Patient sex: F
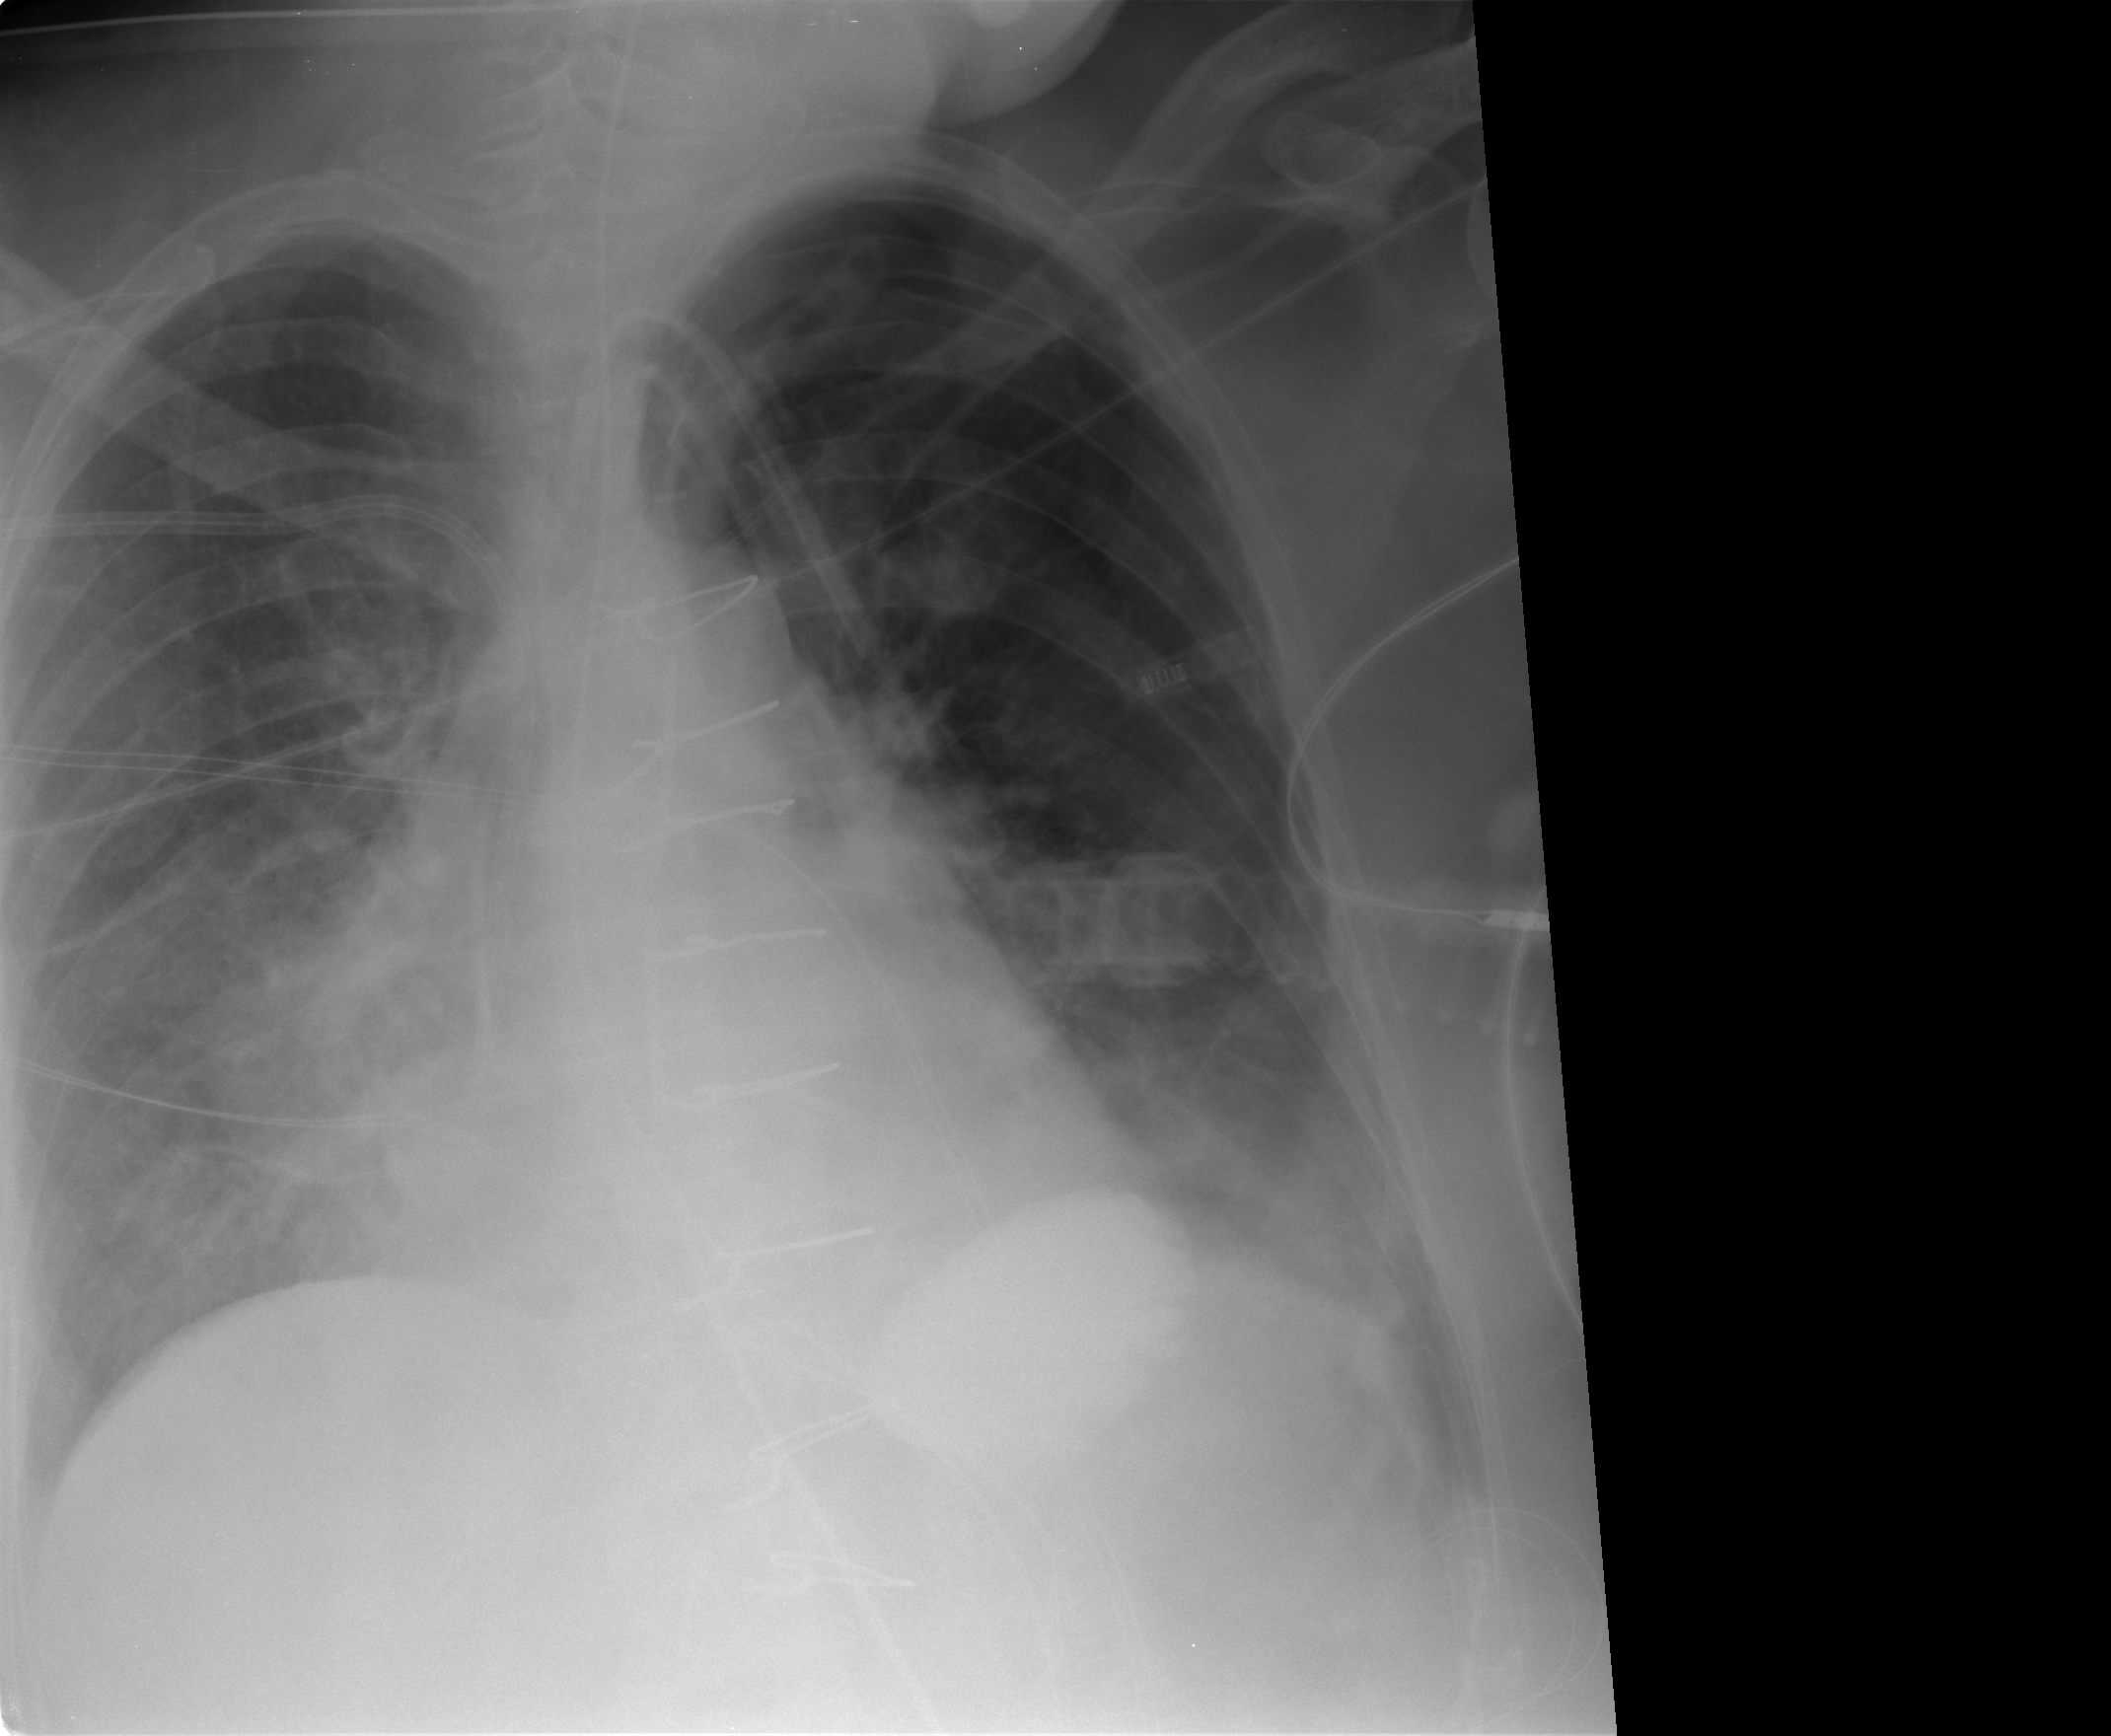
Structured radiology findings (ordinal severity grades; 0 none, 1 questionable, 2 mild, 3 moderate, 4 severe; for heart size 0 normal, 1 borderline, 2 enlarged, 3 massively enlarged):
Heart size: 0
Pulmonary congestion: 2
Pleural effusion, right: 1
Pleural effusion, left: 1
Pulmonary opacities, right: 3
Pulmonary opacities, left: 0
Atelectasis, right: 2
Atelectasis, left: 2